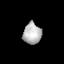
Tissue: lung
Cell type: Others
Senescence score: 0.2262
Nuclear area (px): 369
Mean DAPI intensity: 184.919